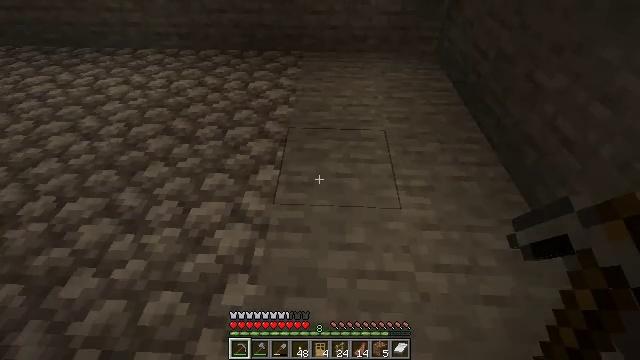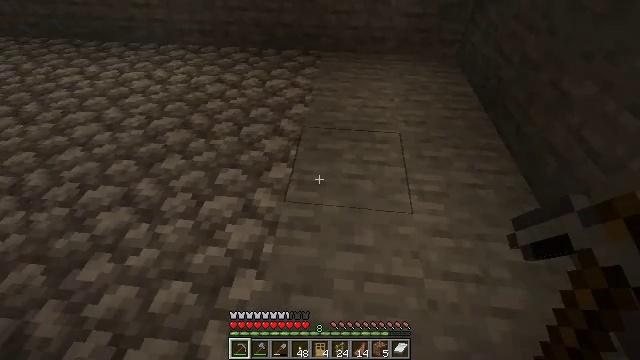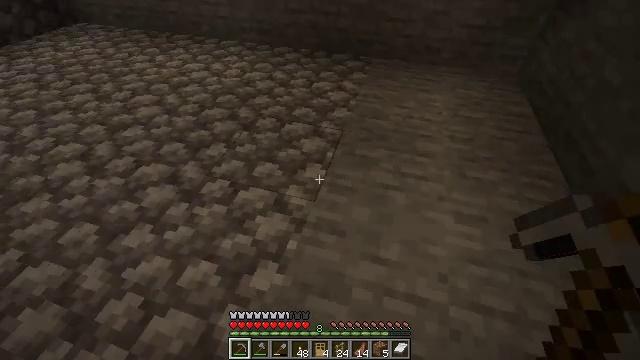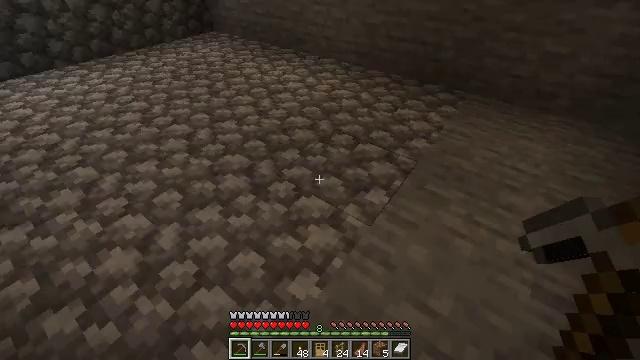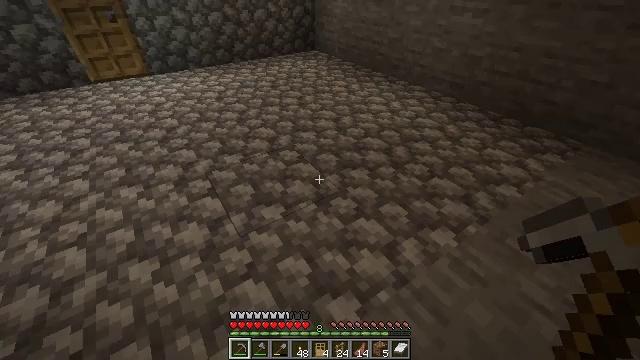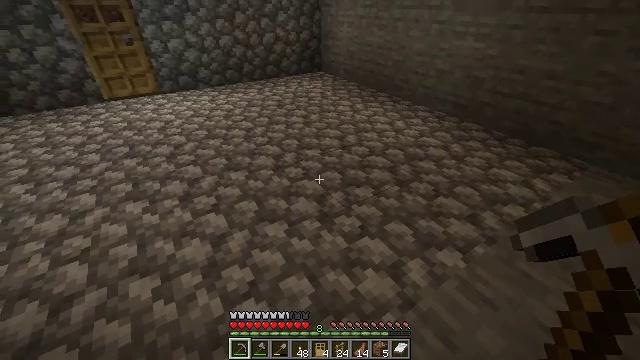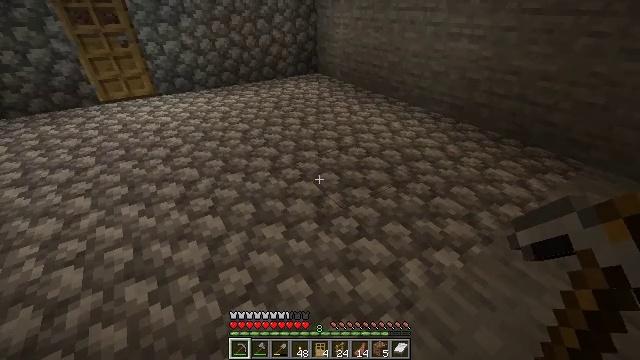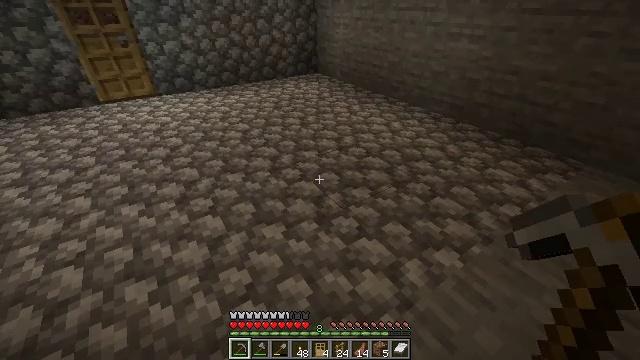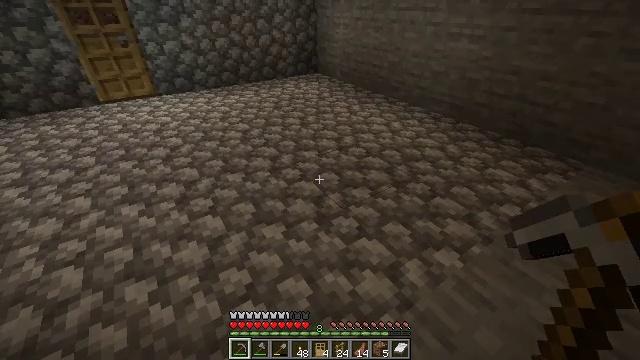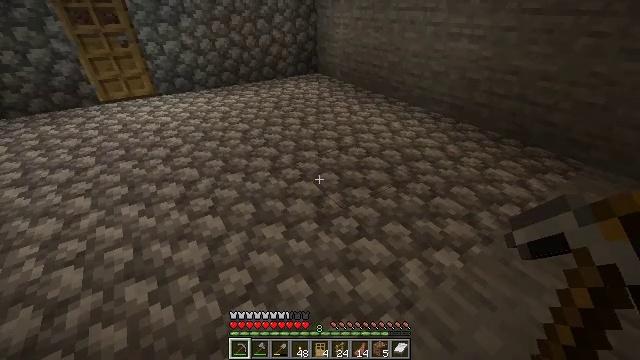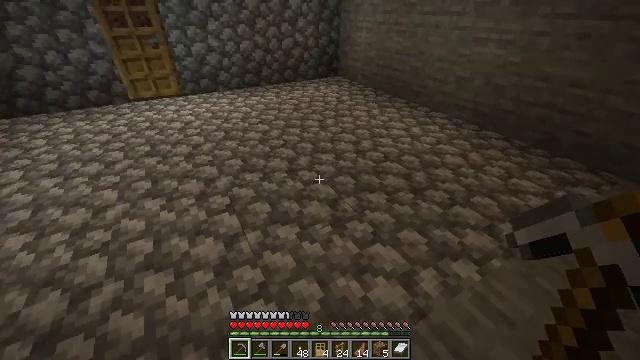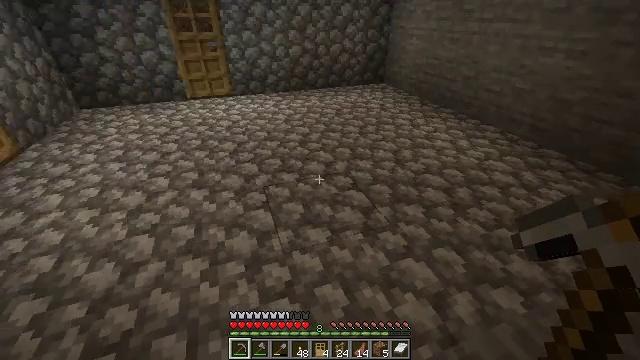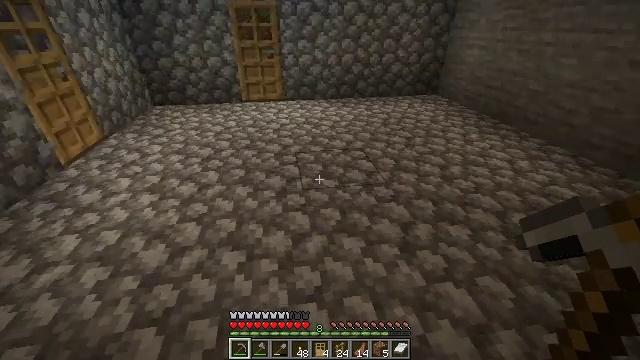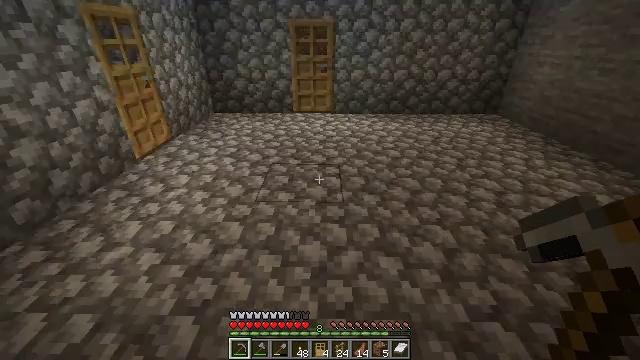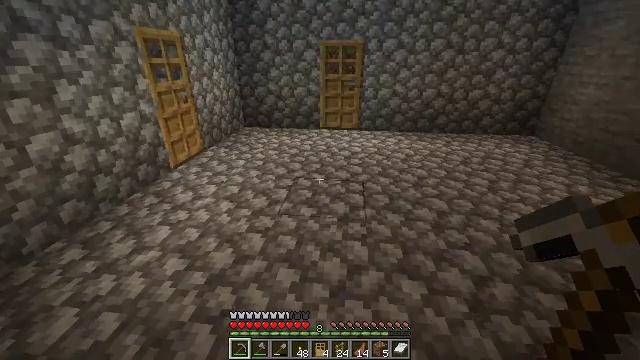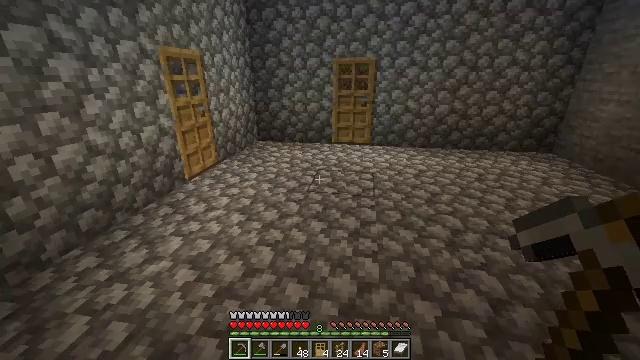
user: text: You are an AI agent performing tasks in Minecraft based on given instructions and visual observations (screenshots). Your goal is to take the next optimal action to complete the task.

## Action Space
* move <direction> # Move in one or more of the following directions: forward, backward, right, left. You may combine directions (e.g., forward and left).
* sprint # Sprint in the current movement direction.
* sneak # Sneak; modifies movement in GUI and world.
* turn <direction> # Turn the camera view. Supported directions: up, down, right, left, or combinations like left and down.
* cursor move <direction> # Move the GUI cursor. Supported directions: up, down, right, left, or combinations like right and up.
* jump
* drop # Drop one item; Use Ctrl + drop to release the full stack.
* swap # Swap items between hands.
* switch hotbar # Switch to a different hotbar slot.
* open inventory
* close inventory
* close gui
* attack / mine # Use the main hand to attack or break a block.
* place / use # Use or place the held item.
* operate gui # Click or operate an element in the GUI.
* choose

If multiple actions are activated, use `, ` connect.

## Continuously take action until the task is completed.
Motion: motion action
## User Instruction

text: Mine cobblestone to craft tools and furnaces.
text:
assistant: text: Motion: turn left
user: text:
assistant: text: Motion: turn left
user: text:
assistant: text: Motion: turn left and up
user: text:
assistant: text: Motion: turn left and up
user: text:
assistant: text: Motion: turn left and up
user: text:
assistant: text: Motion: no_op
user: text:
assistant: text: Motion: no_op
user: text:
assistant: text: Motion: no_op
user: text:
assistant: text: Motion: no_op
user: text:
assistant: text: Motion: turn left
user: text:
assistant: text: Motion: turn left and up
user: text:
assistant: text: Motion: turn left and up
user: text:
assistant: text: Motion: turn left and up
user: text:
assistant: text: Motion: turn left and up
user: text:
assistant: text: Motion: turn left and up
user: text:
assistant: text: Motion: turn left and up
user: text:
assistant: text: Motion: no_op
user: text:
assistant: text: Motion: move forward
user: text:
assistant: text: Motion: move forward
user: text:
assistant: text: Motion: move forward
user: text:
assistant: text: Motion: move forward, turn right
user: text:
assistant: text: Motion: move forward, turn right
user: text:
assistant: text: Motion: move forward
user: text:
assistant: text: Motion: move forward
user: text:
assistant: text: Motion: move forward
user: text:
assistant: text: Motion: move forward, turn right and down
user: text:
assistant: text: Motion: move forward, turn right and down
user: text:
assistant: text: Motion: move forward, turn right and down
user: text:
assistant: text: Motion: move forward, turn right and down
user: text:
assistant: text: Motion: move forward, turn right and down